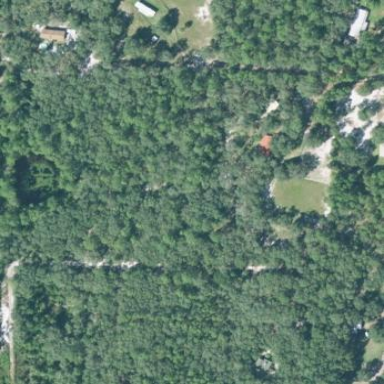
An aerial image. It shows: Mixed leaf woodland.